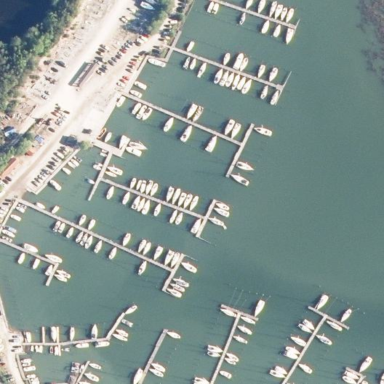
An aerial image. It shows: Marina on leisure land.